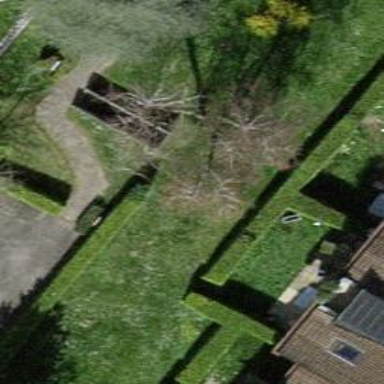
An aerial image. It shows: Evergreen needle-leaved tree.